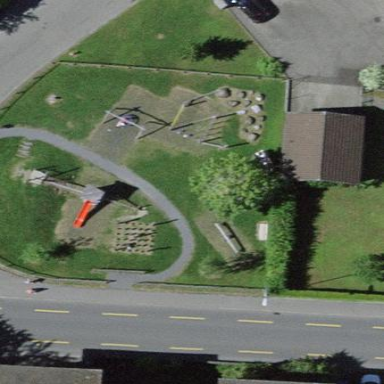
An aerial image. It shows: Playground area for leisure activities on the land.